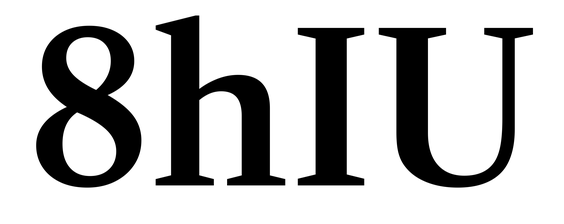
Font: LibreCaslonText_SemiBold